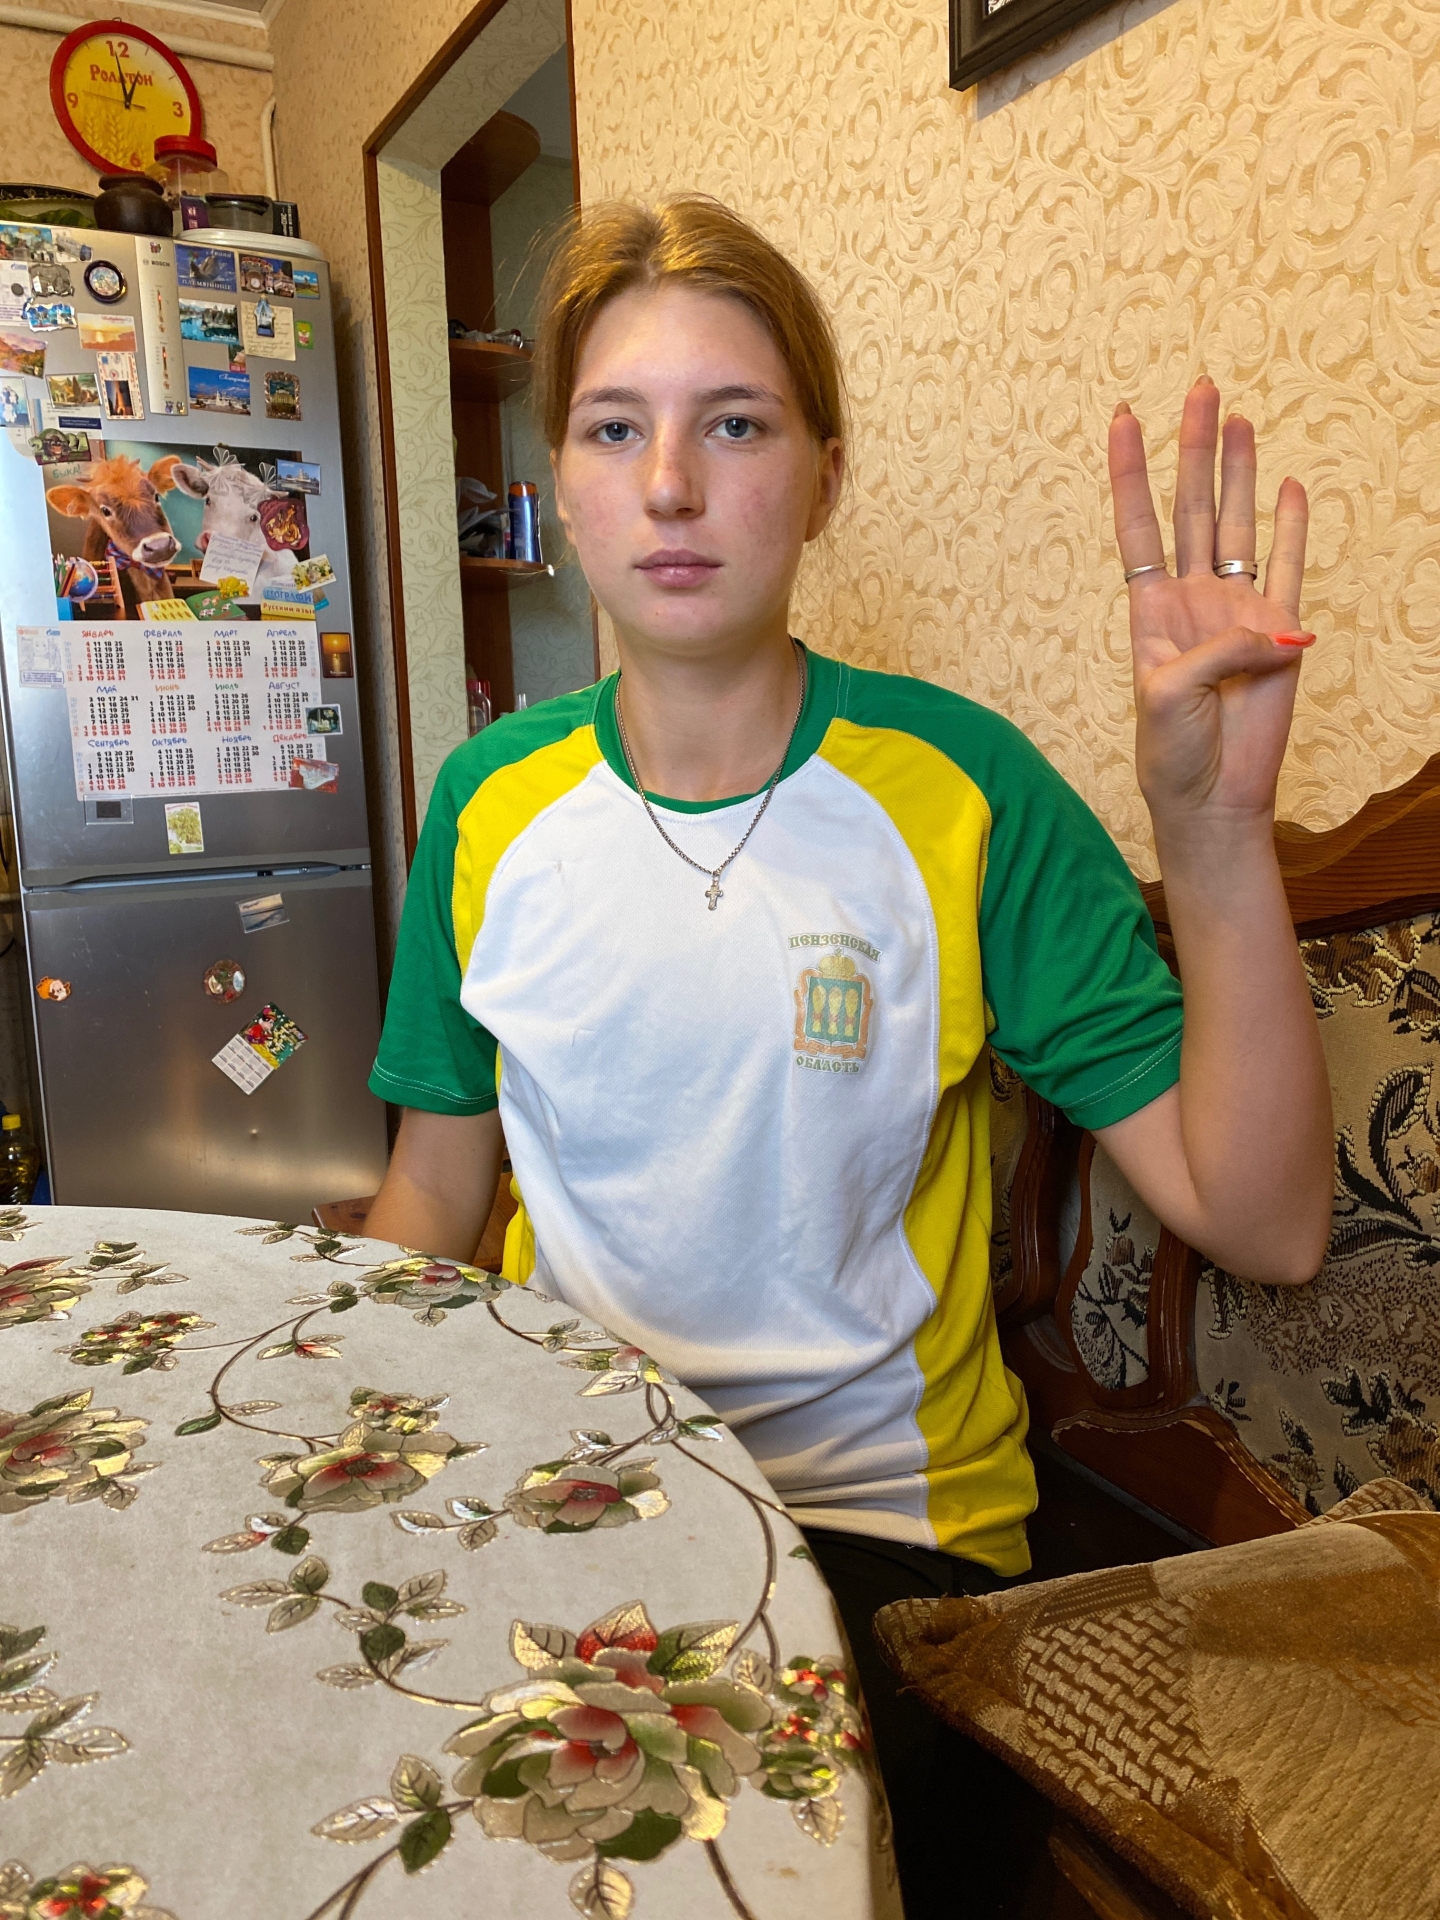
Label: clear